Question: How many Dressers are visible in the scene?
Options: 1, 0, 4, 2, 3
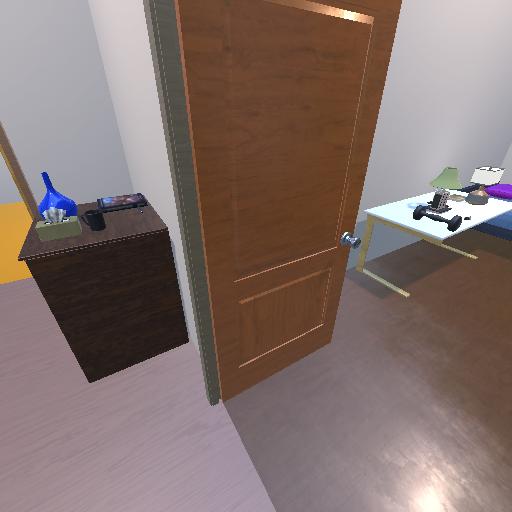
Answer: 1